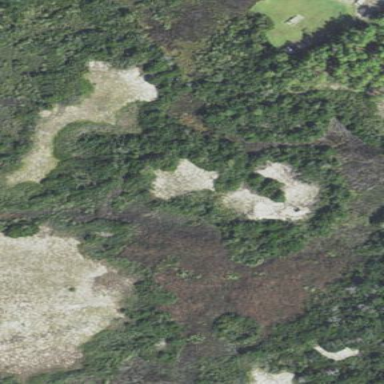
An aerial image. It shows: Woodland with evergreen needle-leaved trees.